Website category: university
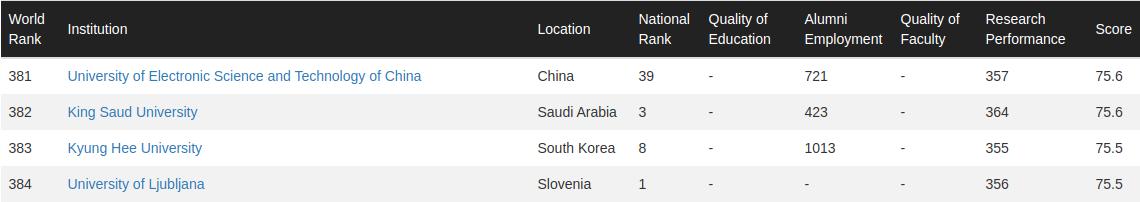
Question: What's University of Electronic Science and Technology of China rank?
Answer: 381

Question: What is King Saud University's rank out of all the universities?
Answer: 382

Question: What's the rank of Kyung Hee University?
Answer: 383

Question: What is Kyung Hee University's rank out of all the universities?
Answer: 383

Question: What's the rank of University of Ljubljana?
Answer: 384

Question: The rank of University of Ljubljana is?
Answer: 384

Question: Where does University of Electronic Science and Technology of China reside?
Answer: China

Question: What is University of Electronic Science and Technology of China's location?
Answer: China

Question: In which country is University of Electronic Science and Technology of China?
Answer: China

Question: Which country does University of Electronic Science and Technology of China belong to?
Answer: China

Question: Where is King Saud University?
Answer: Saudi Arabia

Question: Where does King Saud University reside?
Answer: Saudi Arabia

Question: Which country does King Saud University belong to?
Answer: Saudi Arabia

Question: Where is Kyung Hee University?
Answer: South Korea

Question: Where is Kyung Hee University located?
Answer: South Korea

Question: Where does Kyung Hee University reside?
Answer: South Korea

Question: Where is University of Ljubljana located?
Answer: Slovenia

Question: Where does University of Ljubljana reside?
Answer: Slovenia

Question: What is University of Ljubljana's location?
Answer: Slovenia

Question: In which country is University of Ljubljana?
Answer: Slovenia

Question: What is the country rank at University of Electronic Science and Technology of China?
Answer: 39

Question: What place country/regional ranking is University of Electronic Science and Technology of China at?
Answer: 39

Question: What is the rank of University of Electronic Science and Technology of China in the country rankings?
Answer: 39

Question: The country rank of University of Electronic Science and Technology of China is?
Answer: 39

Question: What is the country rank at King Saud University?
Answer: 3

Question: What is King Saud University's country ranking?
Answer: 3

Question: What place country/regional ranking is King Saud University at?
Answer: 3

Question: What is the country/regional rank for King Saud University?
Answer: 3

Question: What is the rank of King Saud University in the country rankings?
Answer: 3

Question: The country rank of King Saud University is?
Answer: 3

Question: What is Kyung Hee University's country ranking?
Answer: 8

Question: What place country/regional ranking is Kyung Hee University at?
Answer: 8

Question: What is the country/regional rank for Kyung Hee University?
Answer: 8

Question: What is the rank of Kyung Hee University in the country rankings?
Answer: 8

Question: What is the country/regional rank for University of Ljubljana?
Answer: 1

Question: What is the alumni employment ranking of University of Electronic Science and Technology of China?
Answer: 721

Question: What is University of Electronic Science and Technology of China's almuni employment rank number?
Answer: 721

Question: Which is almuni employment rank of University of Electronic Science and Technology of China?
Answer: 721

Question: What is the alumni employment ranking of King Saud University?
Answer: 423

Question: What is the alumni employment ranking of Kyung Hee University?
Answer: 1013

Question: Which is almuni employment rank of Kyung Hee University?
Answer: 1013

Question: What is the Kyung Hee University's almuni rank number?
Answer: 1013

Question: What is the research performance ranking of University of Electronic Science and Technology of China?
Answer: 357

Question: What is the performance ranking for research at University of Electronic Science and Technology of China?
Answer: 357

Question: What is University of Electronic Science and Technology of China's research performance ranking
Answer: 357

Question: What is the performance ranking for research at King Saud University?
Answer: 364

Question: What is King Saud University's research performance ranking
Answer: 364

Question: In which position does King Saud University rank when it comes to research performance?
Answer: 364

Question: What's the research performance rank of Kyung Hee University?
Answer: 355

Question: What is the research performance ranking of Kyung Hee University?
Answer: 355

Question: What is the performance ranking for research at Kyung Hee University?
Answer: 355

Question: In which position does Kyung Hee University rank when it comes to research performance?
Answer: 355

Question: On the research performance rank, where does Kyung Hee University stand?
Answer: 355

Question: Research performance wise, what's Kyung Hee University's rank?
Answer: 355

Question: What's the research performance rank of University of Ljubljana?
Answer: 356

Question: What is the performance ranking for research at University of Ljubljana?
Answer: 356

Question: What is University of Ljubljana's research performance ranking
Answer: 356

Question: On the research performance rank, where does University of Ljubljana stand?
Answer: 356

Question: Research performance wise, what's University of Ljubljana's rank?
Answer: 356

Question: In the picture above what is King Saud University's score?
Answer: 75.6

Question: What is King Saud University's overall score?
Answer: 75.6

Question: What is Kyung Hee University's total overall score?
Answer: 75.5

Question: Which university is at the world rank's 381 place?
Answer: University of Electronic Science and Technology of China

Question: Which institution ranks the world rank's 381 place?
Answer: University of Electronic Science and Technology of China